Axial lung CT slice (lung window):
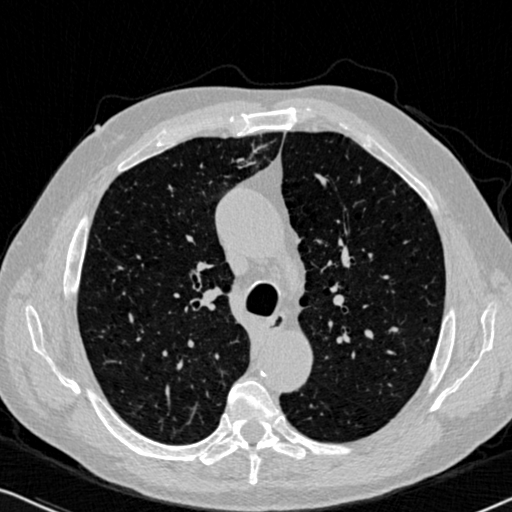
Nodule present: no